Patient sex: F
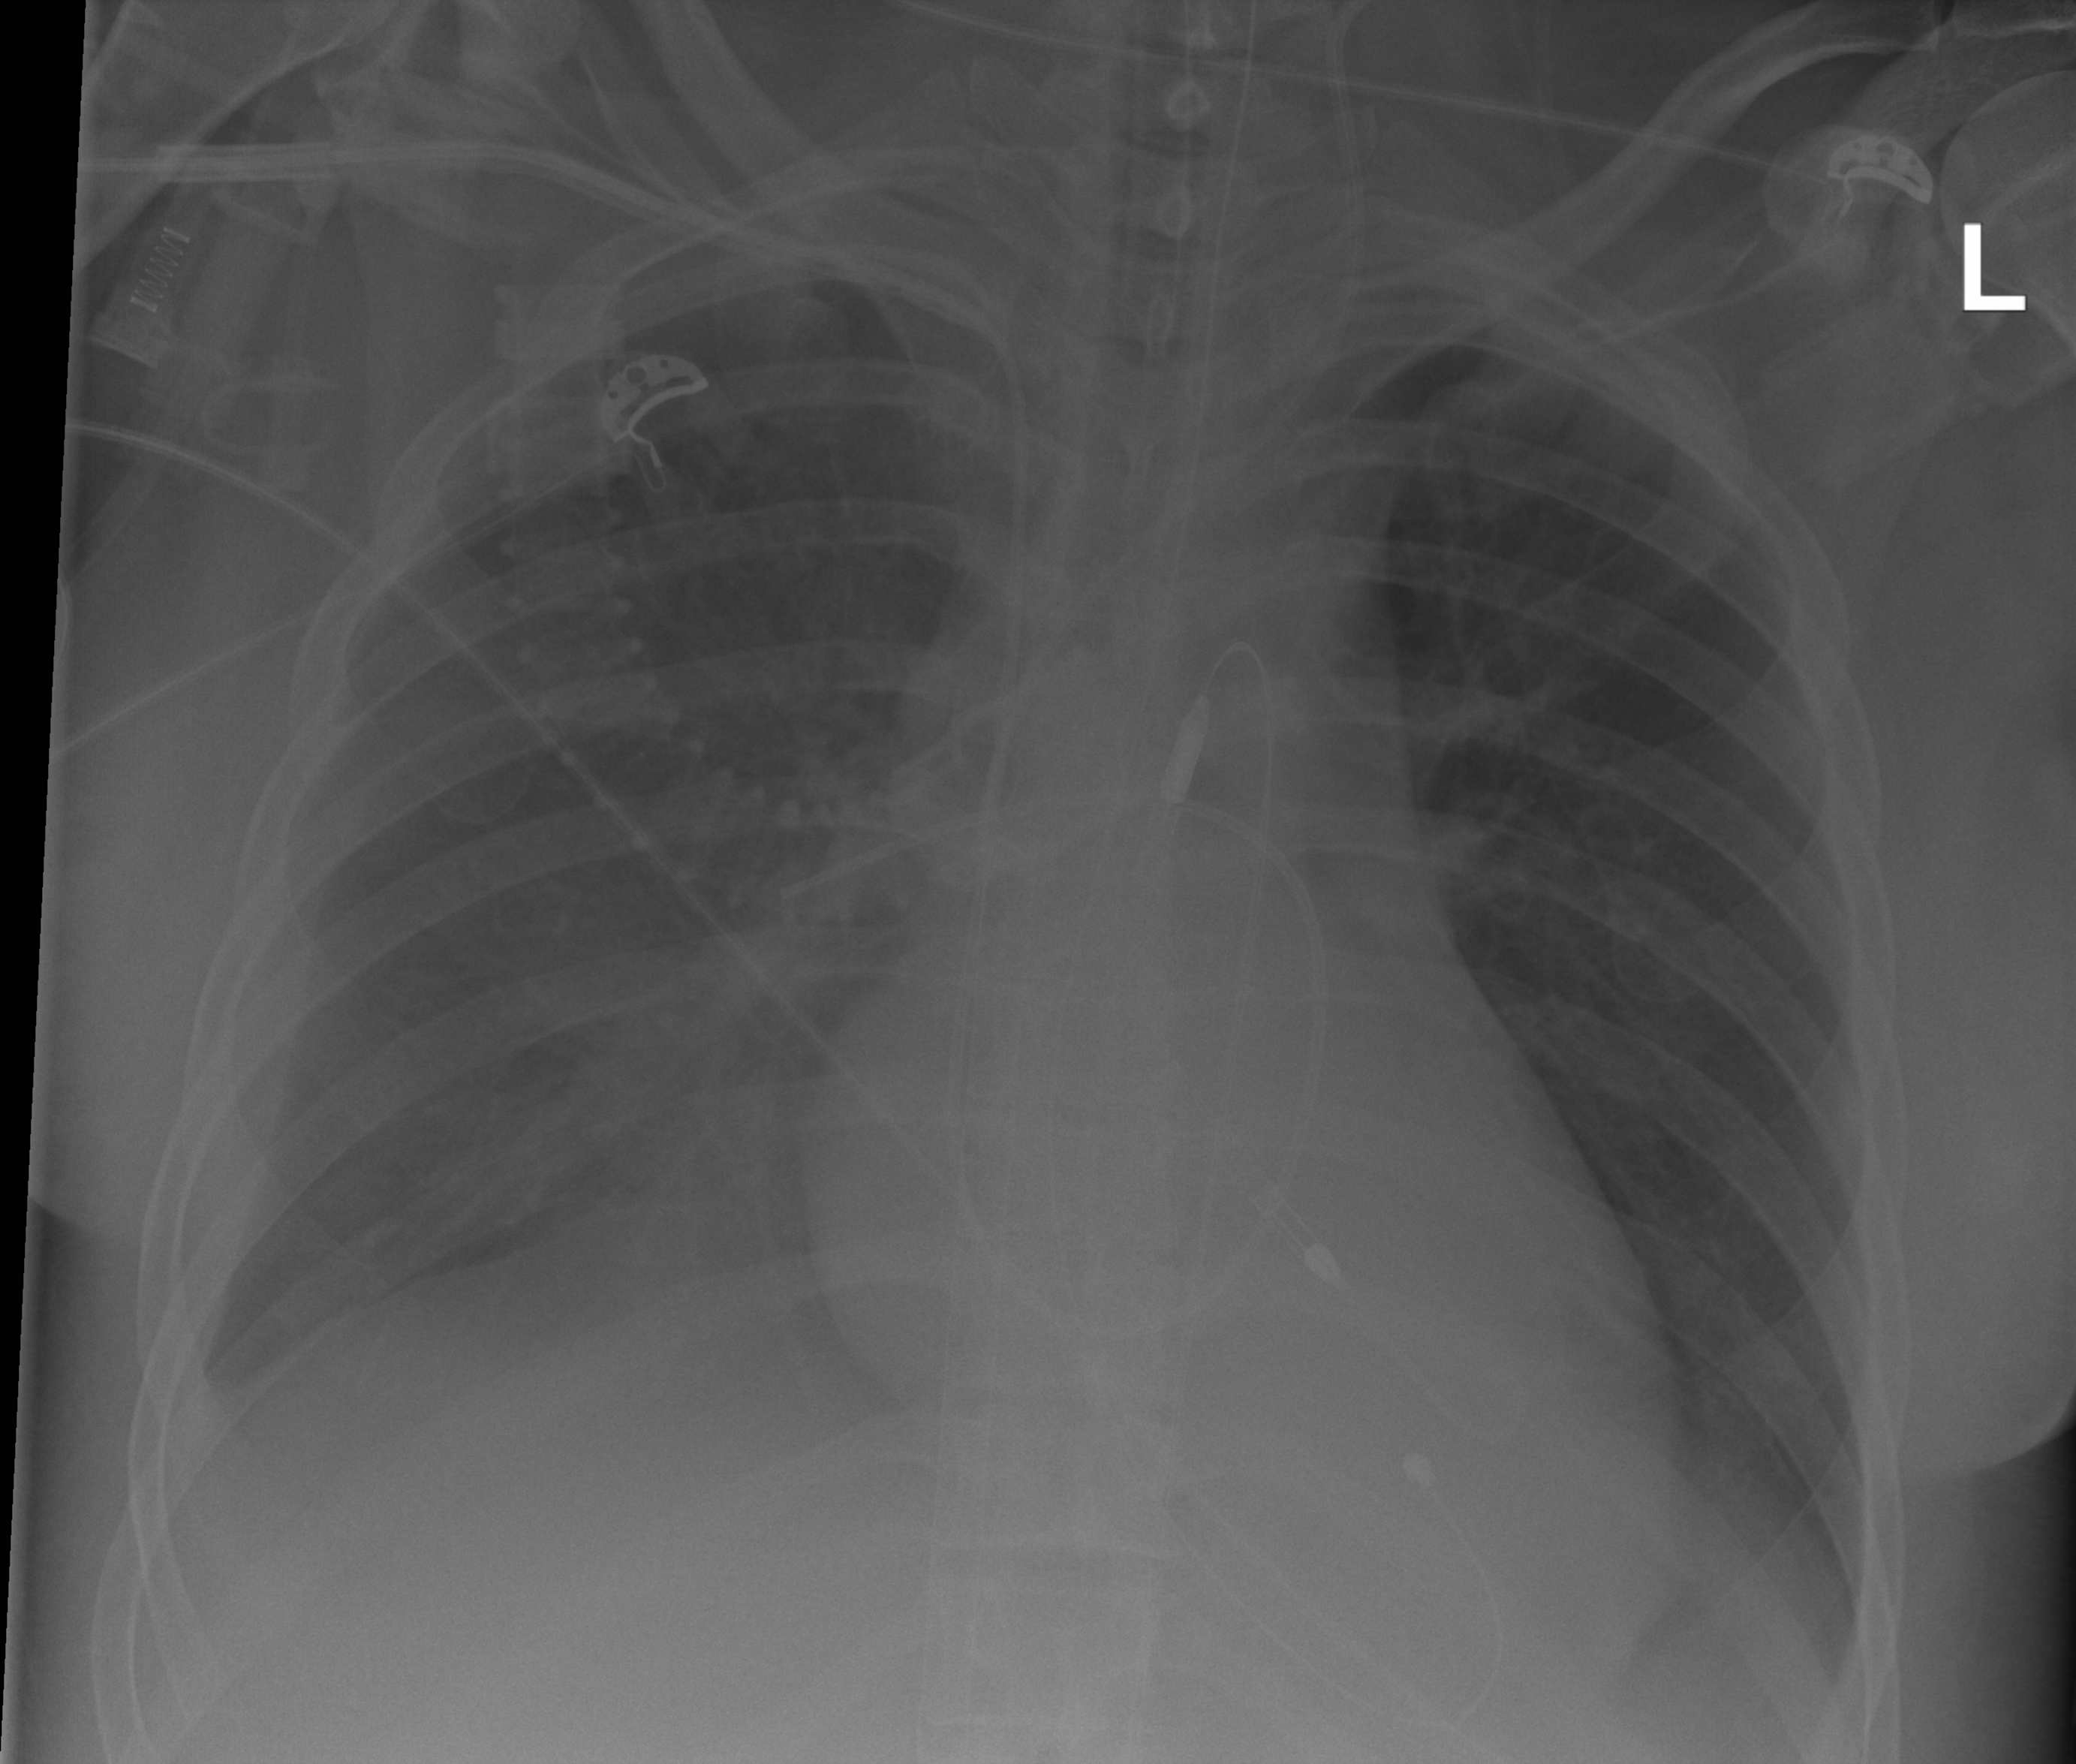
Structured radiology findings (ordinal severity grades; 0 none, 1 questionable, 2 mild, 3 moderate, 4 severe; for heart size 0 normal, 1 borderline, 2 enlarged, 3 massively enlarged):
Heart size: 0
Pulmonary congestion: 0
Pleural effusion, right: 2
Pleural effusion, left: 0
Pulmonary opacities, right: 2
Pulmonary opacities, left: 0
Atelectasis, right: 0
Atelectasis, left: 0